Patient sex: M
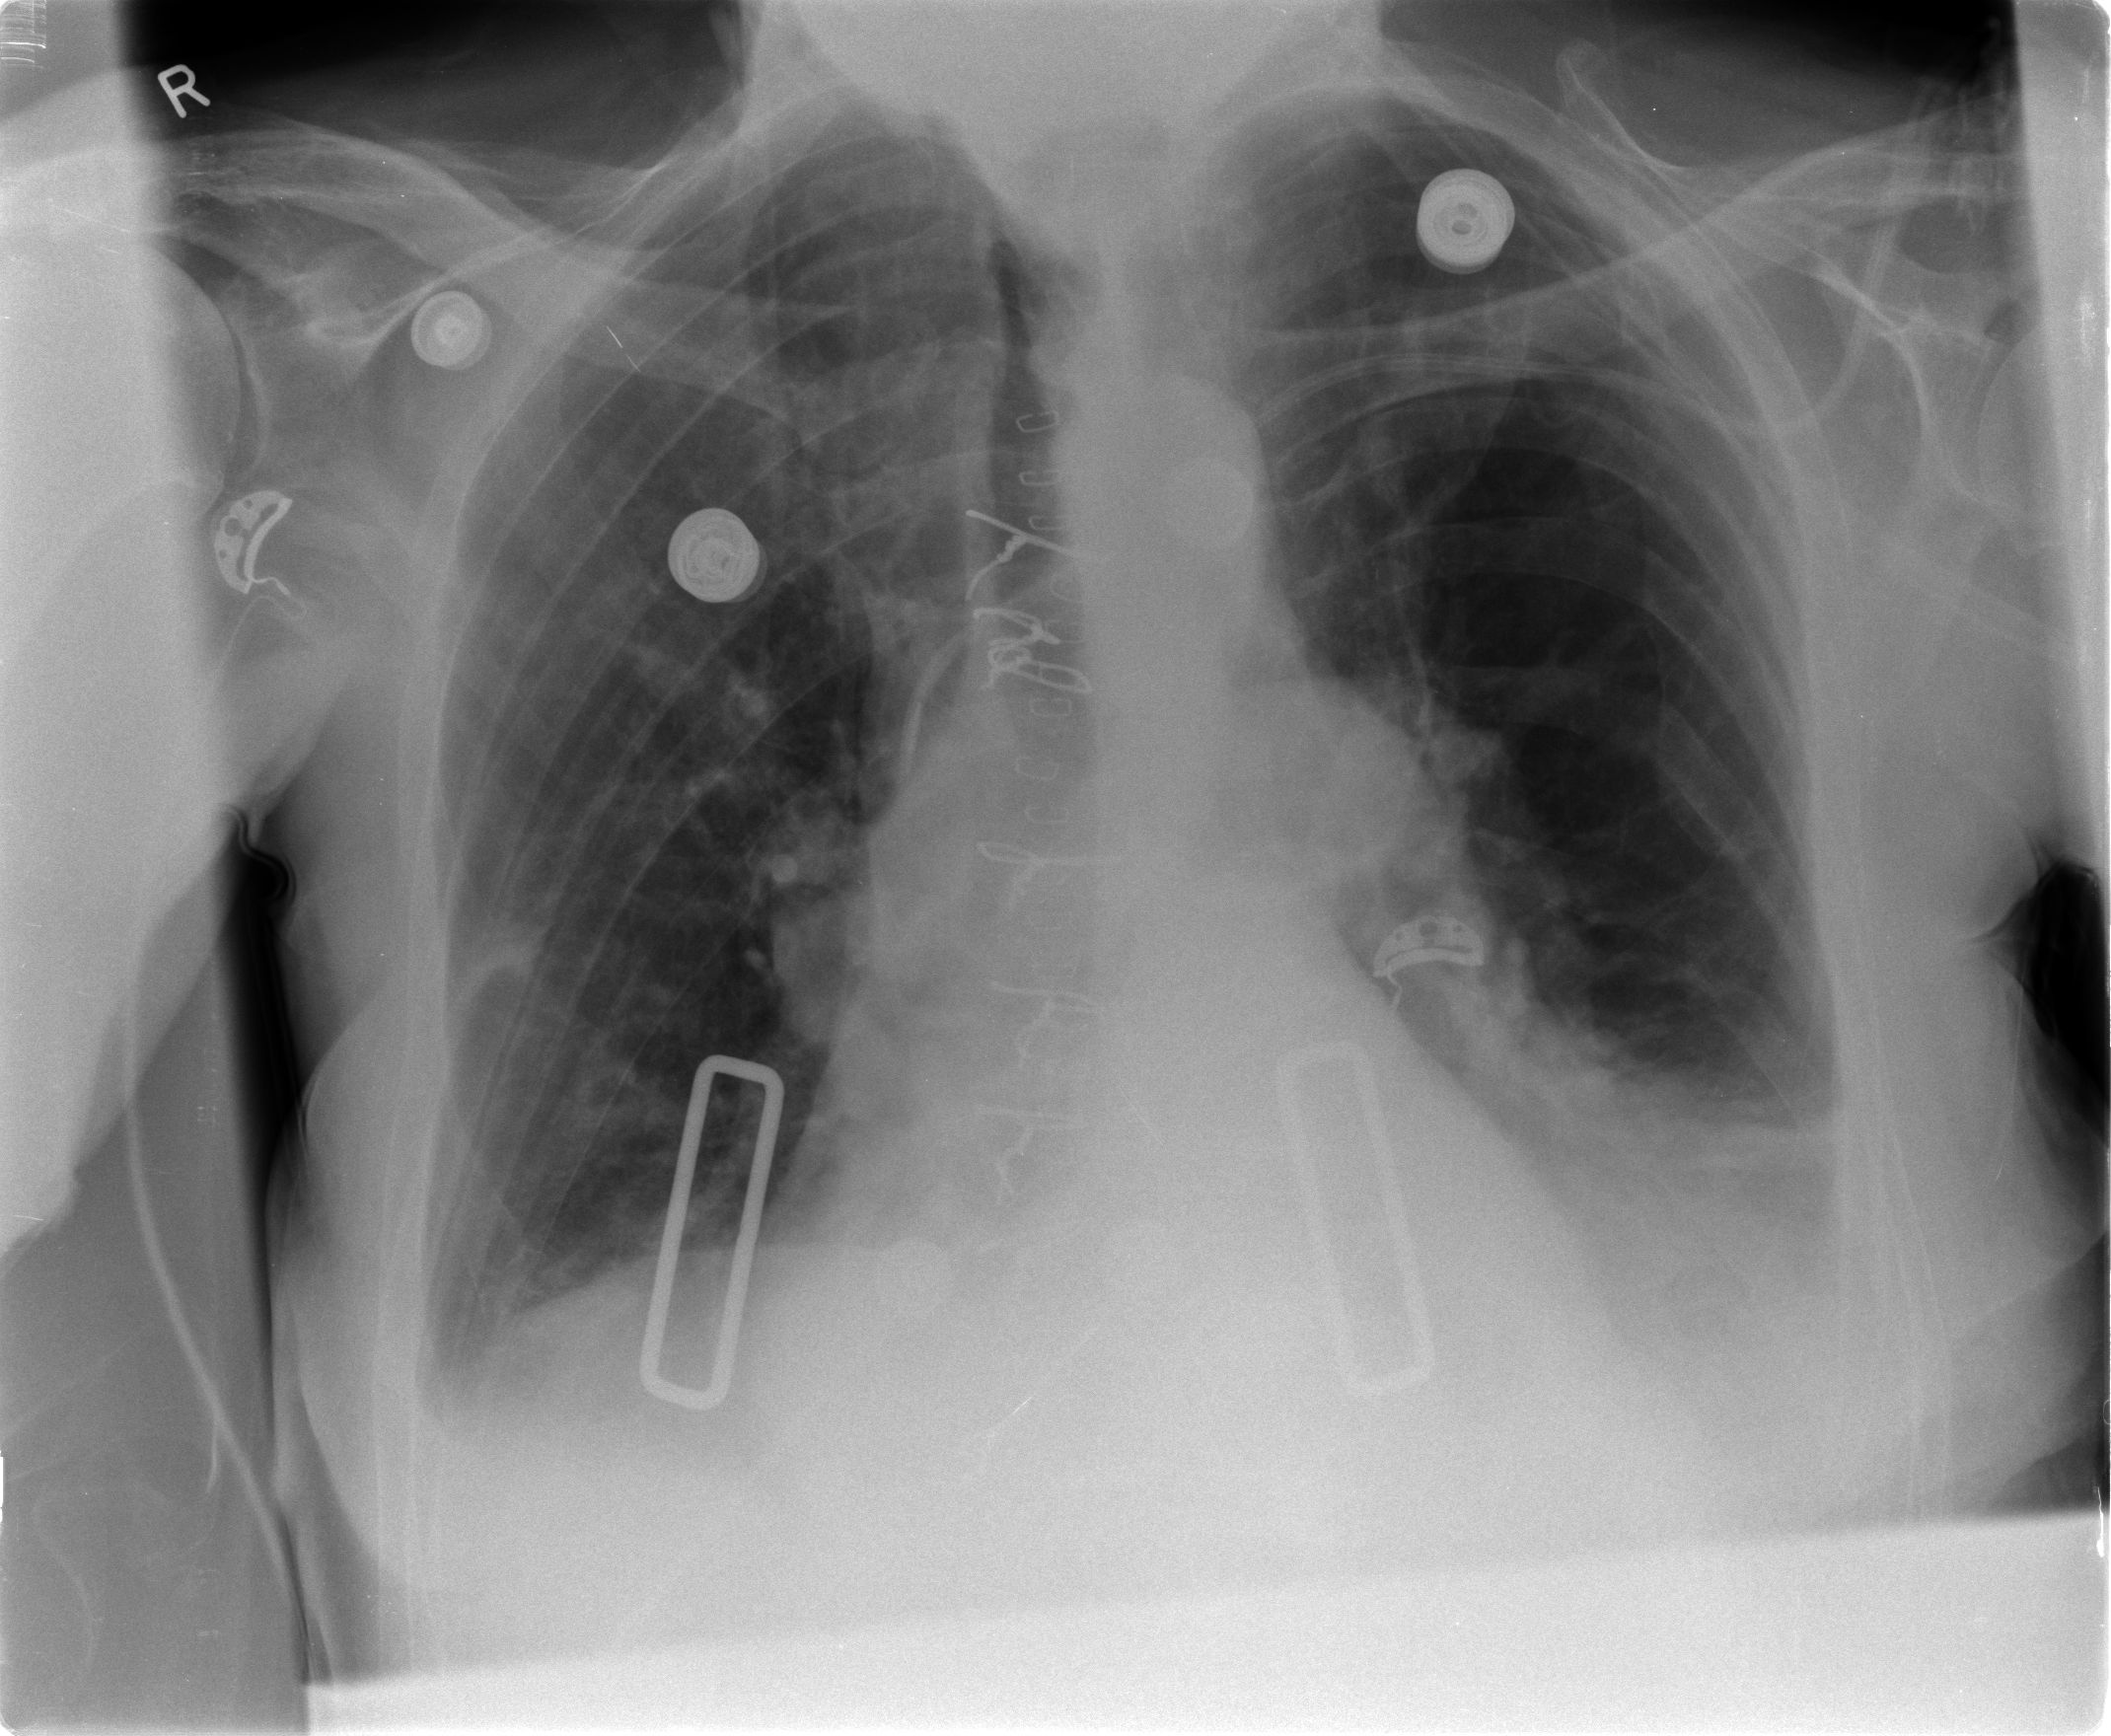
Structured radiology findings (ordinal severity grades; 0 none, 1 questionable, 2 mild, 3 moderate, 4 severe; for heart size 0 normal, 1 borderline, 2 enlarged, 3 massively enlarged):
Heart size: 2
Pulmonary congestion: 0
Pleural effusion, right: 0
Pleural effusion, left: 2
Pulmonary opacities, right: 0
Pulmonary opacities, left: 0
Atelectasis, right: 2
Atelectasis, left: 3